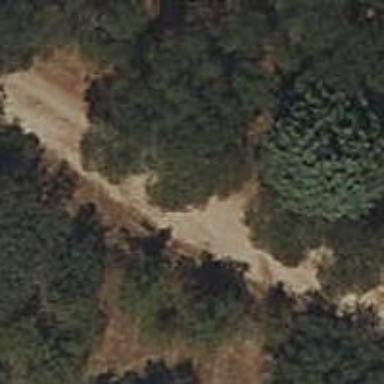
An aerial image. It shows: Dirt path.